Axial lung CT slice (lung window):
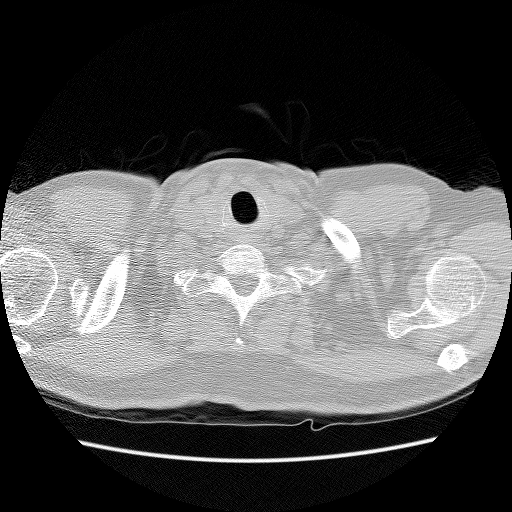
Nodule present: no